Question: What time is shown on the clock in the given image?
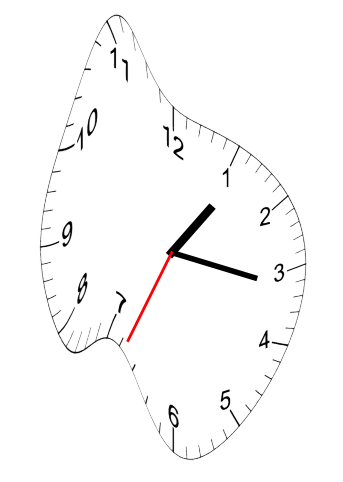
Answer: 01:16:34